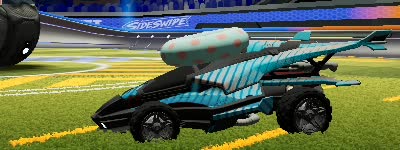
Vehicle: aftershock